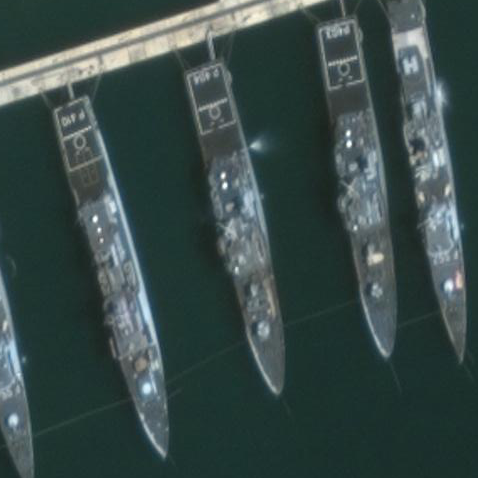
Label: destroyer